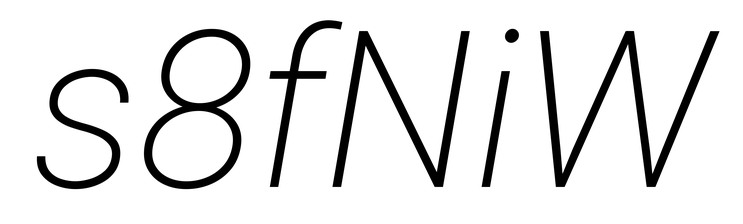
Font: Roboto-Italic_ExtraLight_Italic